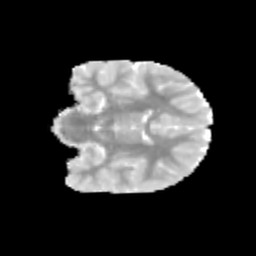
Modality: MD
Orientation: coronal
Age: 10
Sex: male
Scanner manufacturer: siemens
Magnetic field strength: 3 T
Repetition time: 3.8 s
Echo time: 0.07 s